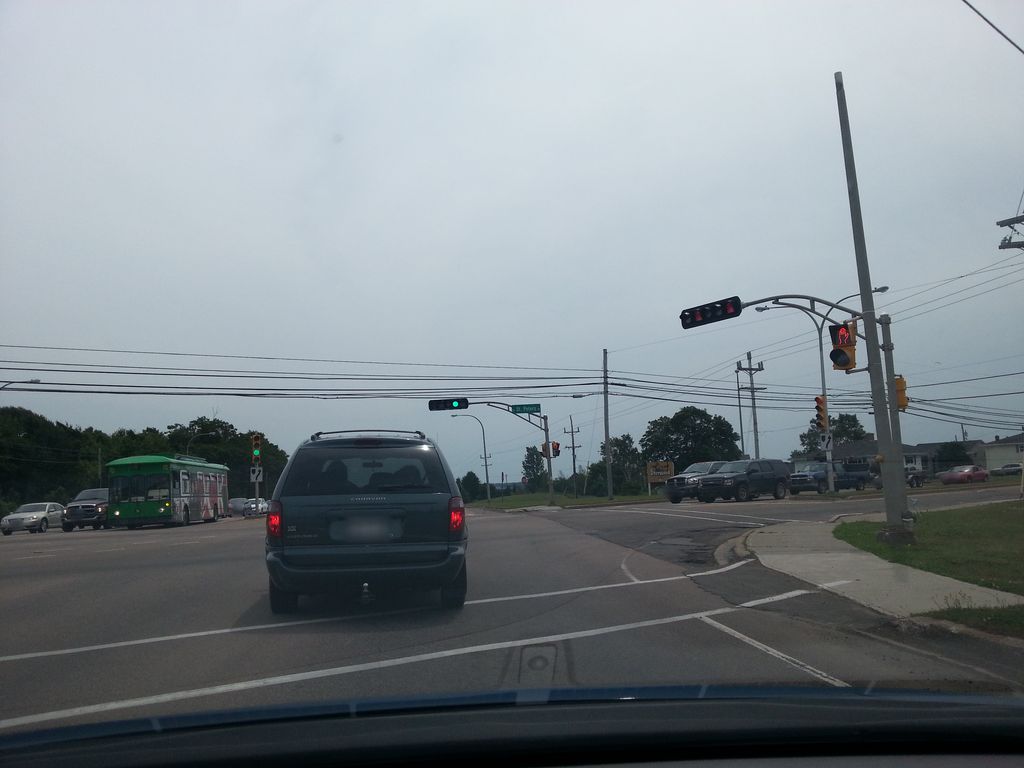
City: charlottetown